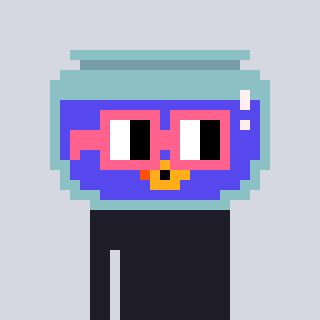
a pixel art character with square pink glasses, a goldfish-shaped head and a grayscale-colored body on a cool background